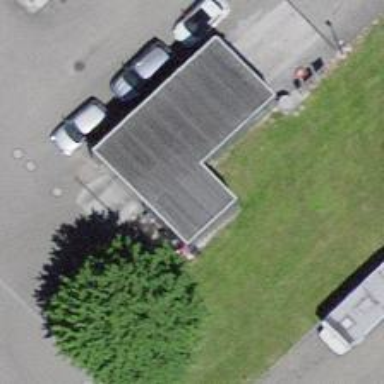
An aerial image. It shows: Car wash facility.